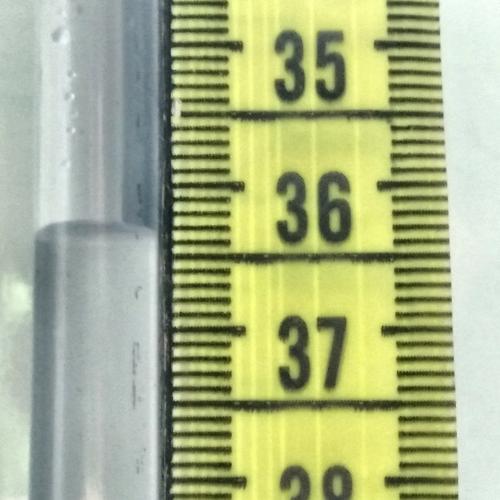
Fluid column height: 36.3 cm